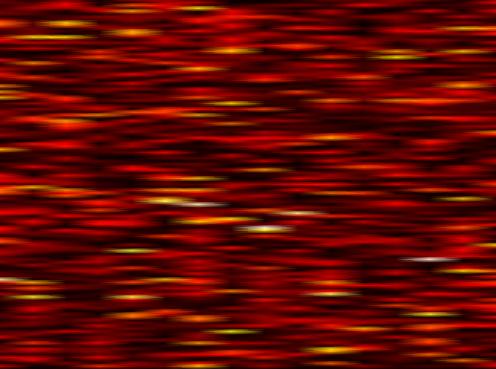
Label: WOLA